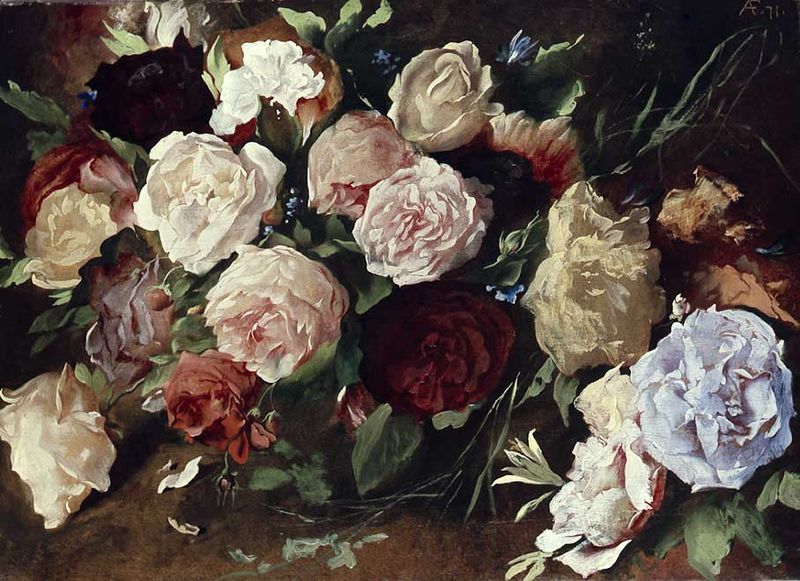
Titel: Blumenstudie
Künstler: Anselm Feuerbach
Standort: Karlsruhe
Institution: Staatliche Kunsthalle Karlsruhe
Schlagwörter: blau, blätter, dunkel, gemälde, laub, schatten, weiß, gelb, grün, blume, blumen, braun, bunt, holz, licht, orange, schwarz, tisch, blüte, blüten, gras, rose, rosen, rot, beige, malerei, holland, niederlande, signatur, öl, erde, gräser, halme, natur, zweige, blatt, pflanze, pflanzen, rosa, garten, stilleben, stillleben, vase, hellblau, sommer, liegen, perspektive, farben, farbe, lila, violett, ölgemälde, querformat, dunkelrot, strauss, liegend, pfingstrose, frühling, flieder, tor, blumenstrauss, bouquet, blühen, blütenblätter, pink, stiel, stiele, vanitas, arrangement, memento mori, vergänglichkeit, viele, vermeer, flora, lilie, nelke, welk, knospe, knospen, pfingstrosen, gefüllt, blütenblatt, dreck, flämisch, balu, blumenstilleben, dahlien, nelken, gün, trockenblumen, rote, frisch, struß, grüm, mauve, flandern, pfingsten, buquet, verblühen, straus, schnittblumen, stiehle, blüttenblätter, rosenstrauss, helgrün, bordo, modrig, belb, blumem, tscih, n, 1880, 1850, 1860, dalien, 1870, pastellige farben, blätter#, stauss, pfingstenrosen, srtauss, rote rosen, rosa$lila, blulmen, verblühende rosen, blumen blüten